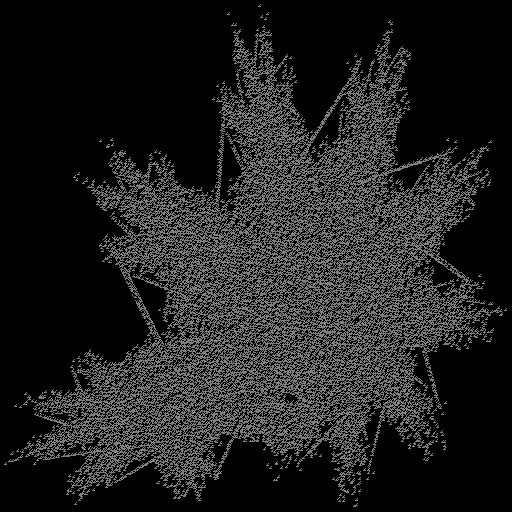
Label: involucre